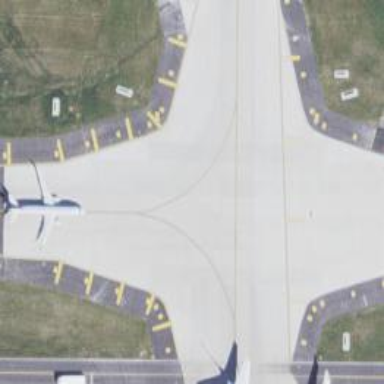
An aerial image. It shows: View of taxiway at the airport.